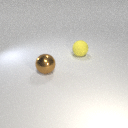
large yellow rubber sphere behind large brown metal sphere